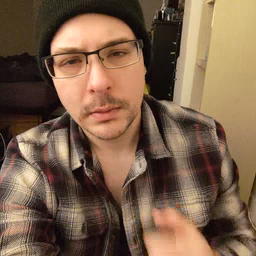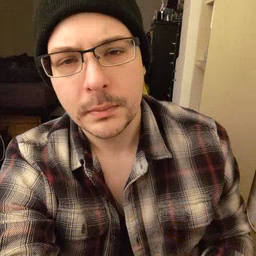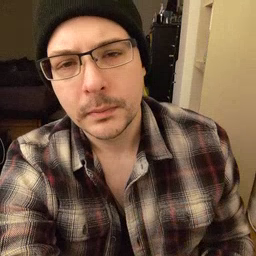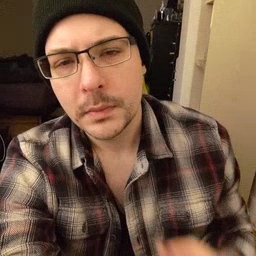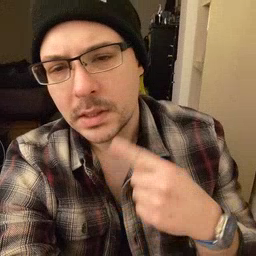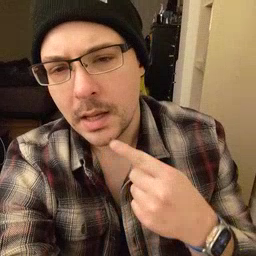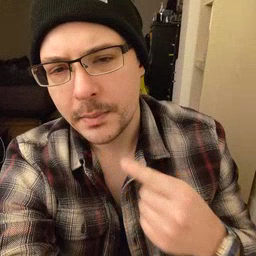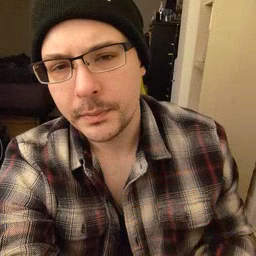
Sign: say